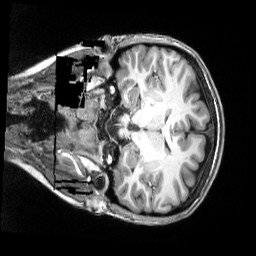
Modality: T1w
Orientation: coronal
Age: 21
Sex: female